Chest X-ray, AP view. Patient: 55 years old, sex M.
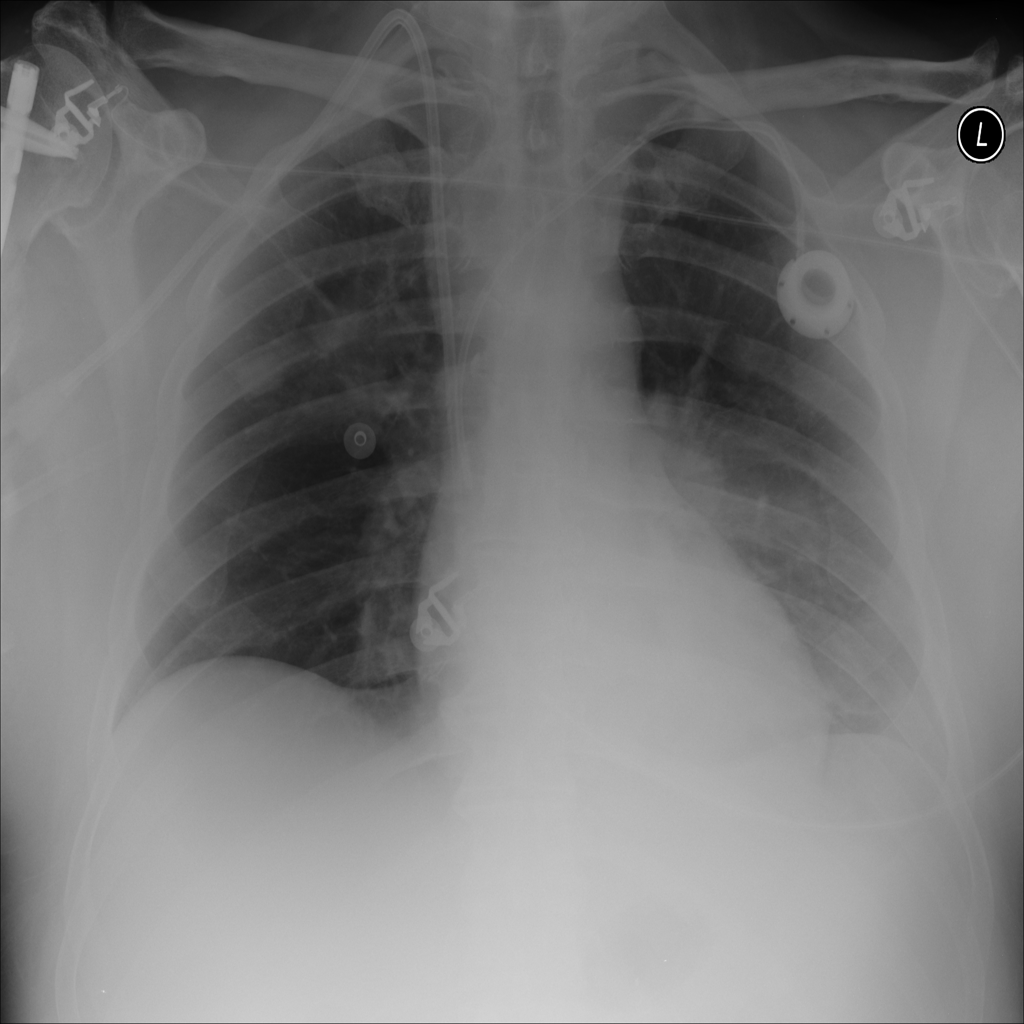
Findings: Atelectasis, Infiltration, Mass